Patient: sex M, age 51
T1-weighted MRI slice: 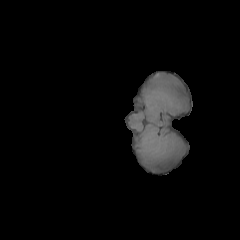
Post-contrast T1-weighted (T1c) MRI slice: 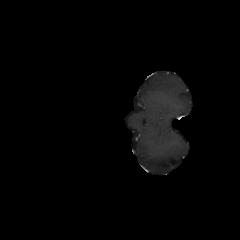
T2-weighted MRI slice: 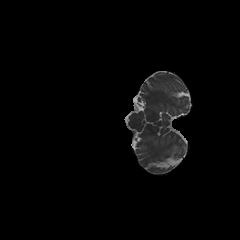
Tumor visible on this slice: no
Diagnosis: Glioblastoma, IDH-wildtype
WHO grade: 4